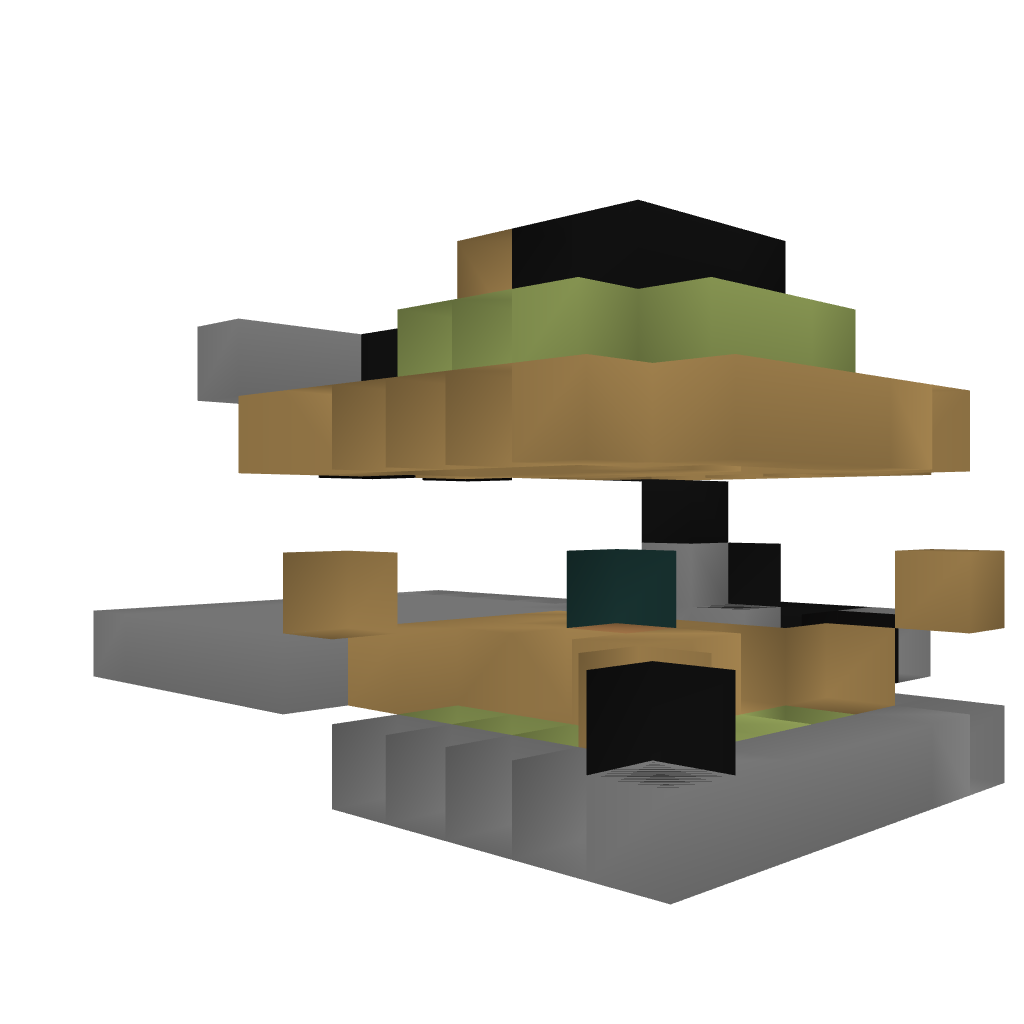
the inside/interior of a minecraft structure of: Compact Enchanting Room